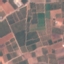
Label: PermanentCrop